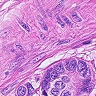
Metastatic tissue present: yes